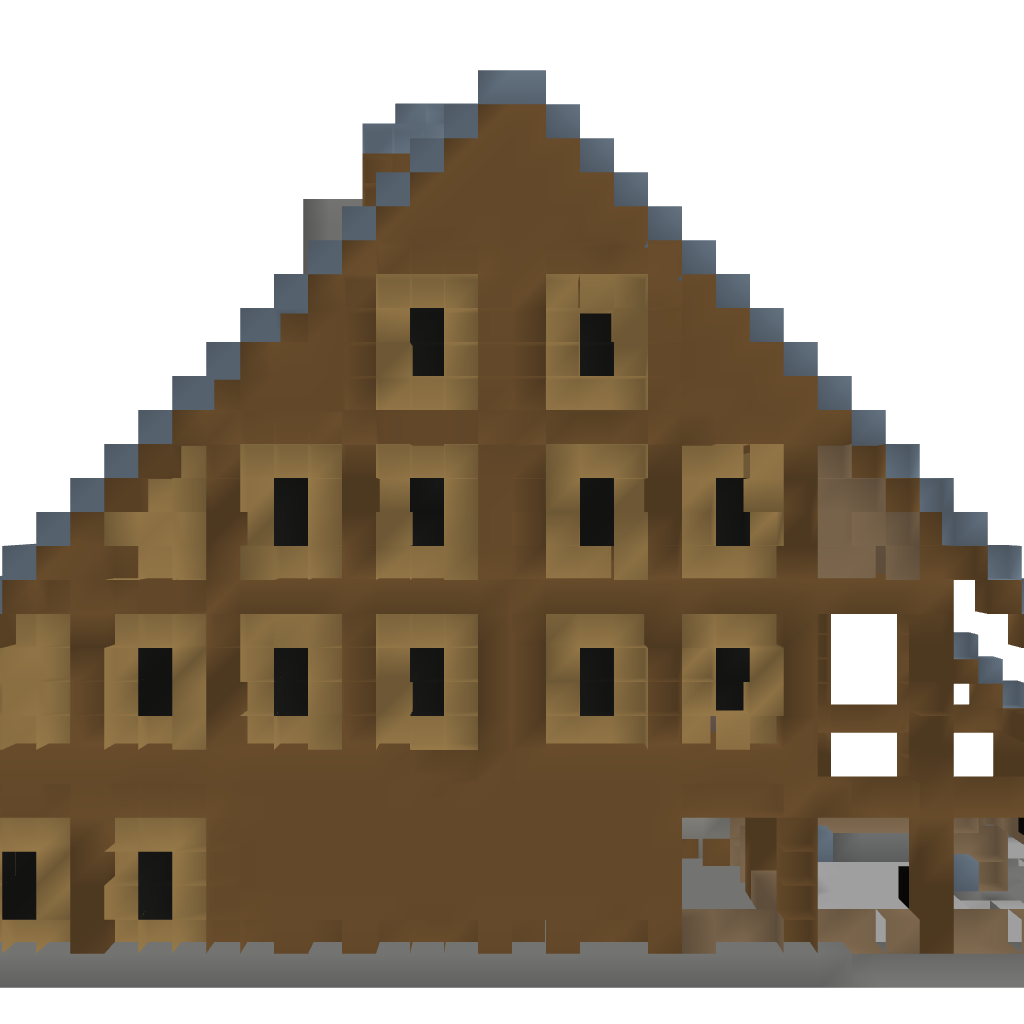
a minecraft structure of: Large House